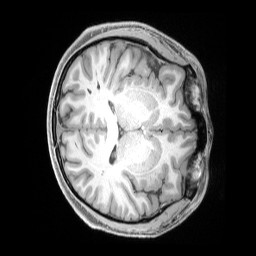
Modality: T1w
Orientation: axial
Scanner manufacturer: siemens
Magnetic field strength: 3 T
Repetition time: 2.4 s
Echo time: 0.00222 s